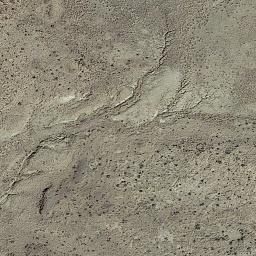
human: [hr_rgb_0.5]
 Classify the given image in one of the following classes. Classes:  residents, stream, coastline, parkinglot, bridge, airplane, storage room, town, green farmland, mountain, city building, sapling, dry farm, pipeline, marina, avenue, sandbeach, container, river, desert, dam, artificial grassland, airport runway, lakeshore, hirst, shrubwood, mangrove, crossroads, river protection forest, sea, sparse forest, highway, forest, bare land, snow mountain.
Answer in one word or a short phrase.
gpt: bare land